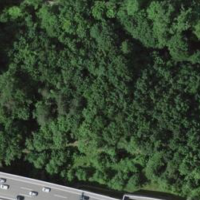
EUNIS habitat code: 57
Species observed at this site:
Troglodytes troglodytes